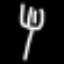
Label: fork